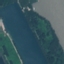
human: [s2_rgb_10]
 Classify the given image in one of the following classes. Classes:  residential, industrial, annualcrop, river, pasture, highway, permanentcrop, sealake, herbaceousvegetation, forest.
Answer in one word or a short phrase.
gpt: River